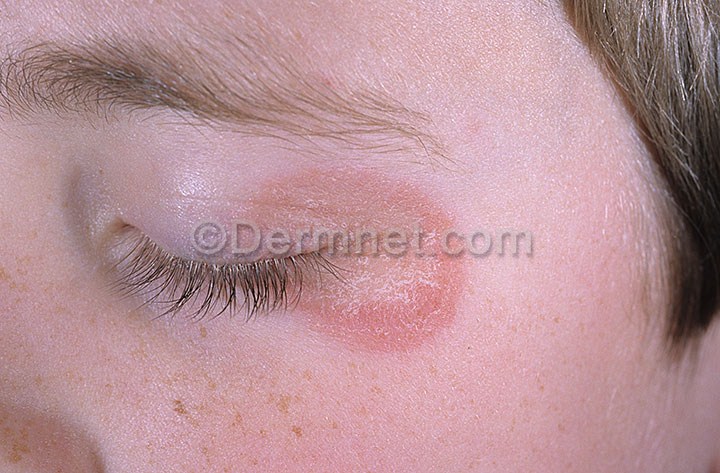
Disease: Tinea Ringworm Candidiasis and other Fungal Infections